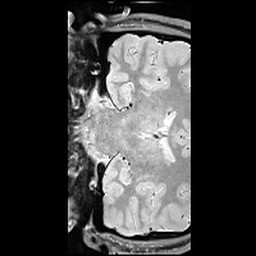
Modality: T1w
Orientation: coronal
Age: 23
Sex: male
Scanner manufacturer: siemens
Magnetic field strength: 3 T
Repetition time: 6.5 s
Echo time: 0.016 s